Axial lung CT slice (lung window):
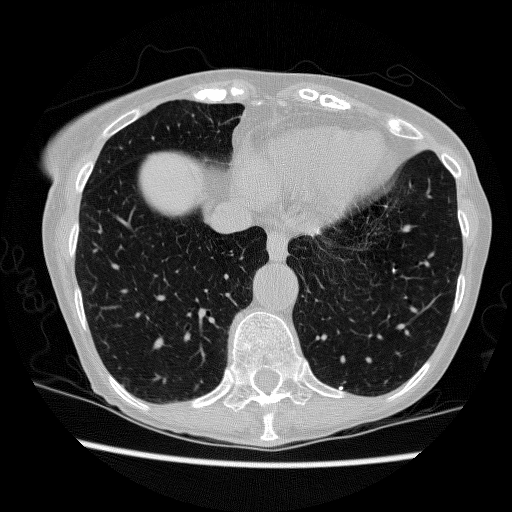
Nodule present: no